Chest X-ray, AP view. Patient: 59 years old, sex F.
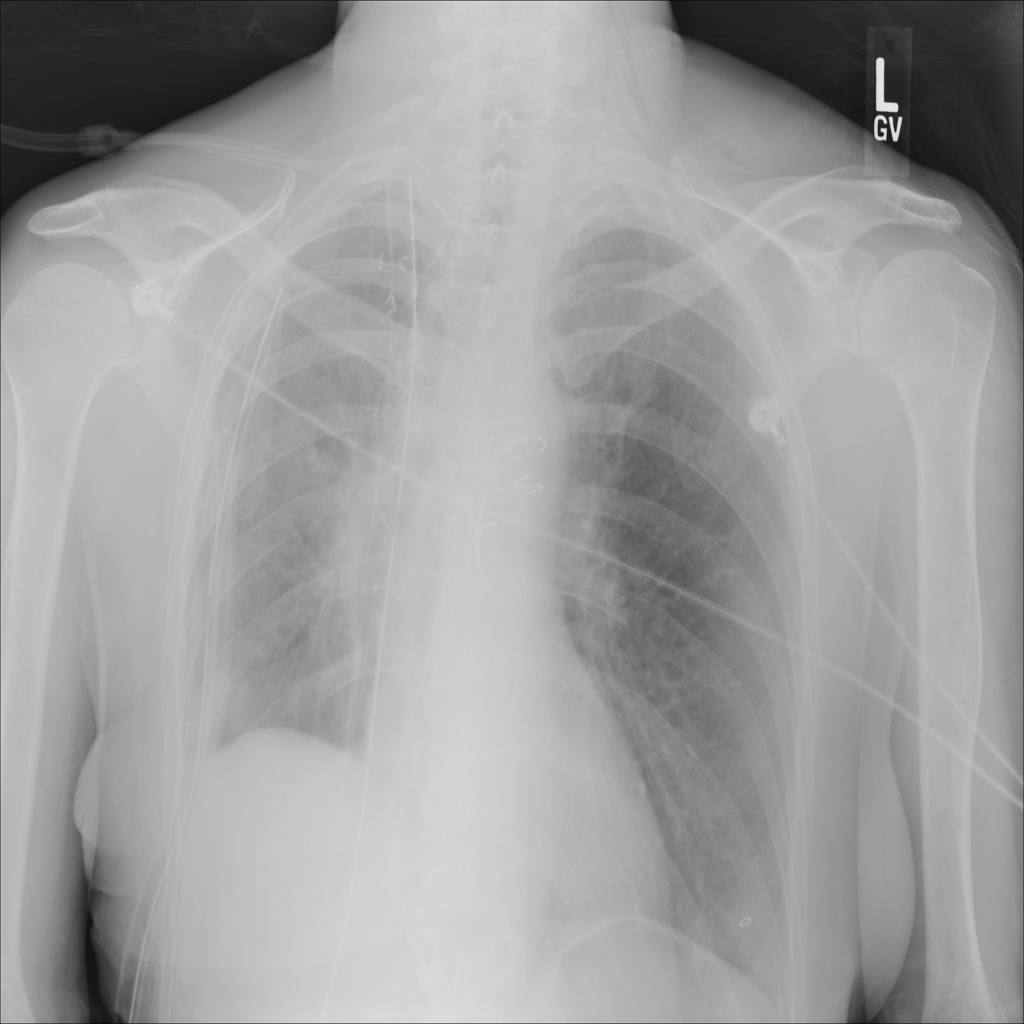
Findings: Pneumothorax